Question: I have a speech frame. when I compute the LP residual, I could not estimate the pitch truly.
I need to find pitch period for each frame. However, When I use frequency domain and time domain, none of them work well. Could anyone help me?
I need it for <URL>
The result for my code is like
Thanks
The MATLAB code are as following:
'''
frame_length=0.03*fs;
frame=wave1((i-1)*frame_length+1:i*frame_length);
N=256;
Y1 = fft(frame,N);
f = 0 : fs / N : fs - 1 / N;
N1 = length(Y1);
%Y1(1) = [];
power1 = abs(Y1(1:floor(N1))).^2;
nyquist = 1/2;
freq1 = (1:floor(N1/2))/floor(N1/2)*nyquist;
[val loc]=max(power1);
pitch_priod = round(fs*(1./f(loc)));
'''
or
'''
frame=wave1((i-1)*frame_length+1:i*frame_length);
min_pitch=floor(fs/600); % Pitch for men 50 to 300 Hz and for women 100 till 600 Hz
max_pitch=floor(fs/50);
y1=xcorr(frame);
y1=y1./(abs(max(y1)));
y2=y1(min_pitch:max_pitch);
[val loc]=max(y2);
pitch_priod=loc+min_pitch;
'''
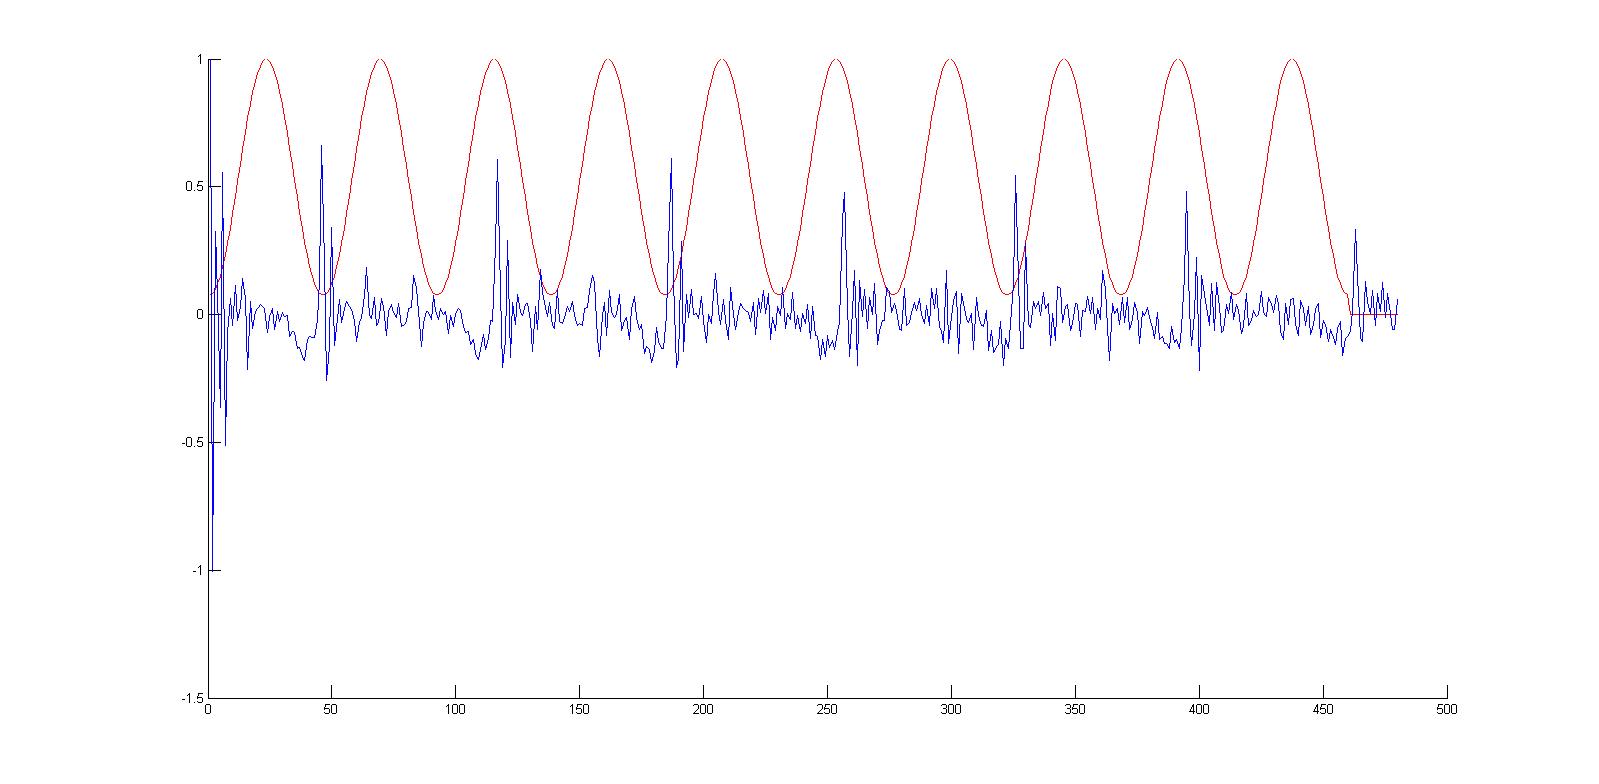
Answer: We not know the size of your frame and your sampe rate, a quick look in your frequency domain code say me that are you getting 256 points from FFT, this may not be sufficient for accurate results, try split your signal in bigger frames to pass to your FFT !
For time domain the size of your frame is important too !
Here one simple autocorrelation example:
'''
f = 500;
Fs=8000
frame= 0.9*sin(2*pi*f/Fs*(1:4096));
X = xcorr(frame,160,'coeff');
X=X(160+1:2*160+1);
[Xmax,i]=max(X(8:end));
%Period
P = (8+i-2)
%Pitch Test, this result need be near or equal f
Fs/P
'''
trying find pitches between 50 and 1000 hertz, I just use a pure sinusoid with frame size = 4096 to show you how can be done in time domain!